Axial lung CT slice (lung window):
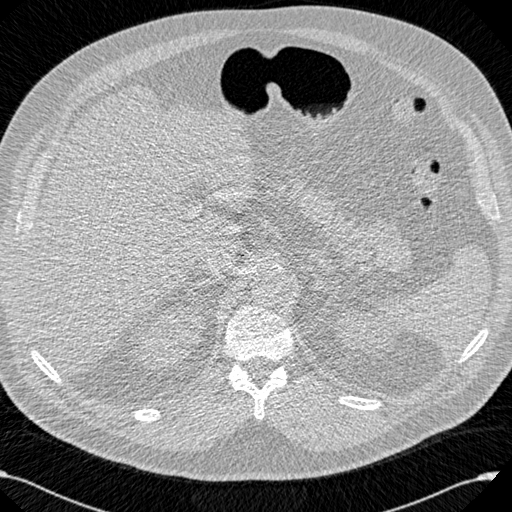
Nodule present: no